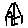
Label: house